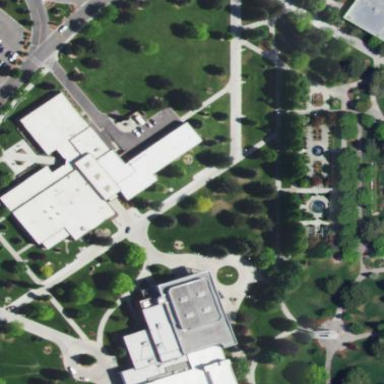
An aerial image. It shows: College building.